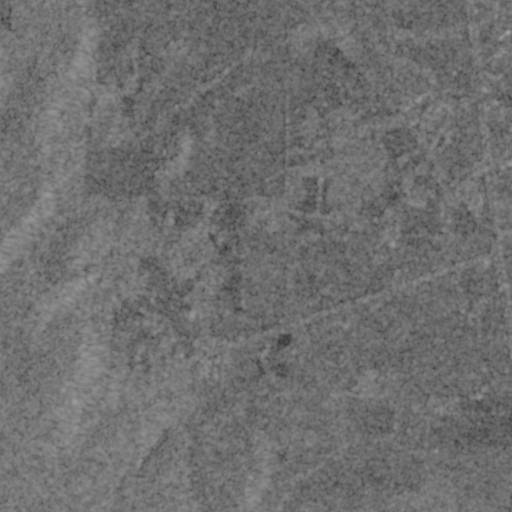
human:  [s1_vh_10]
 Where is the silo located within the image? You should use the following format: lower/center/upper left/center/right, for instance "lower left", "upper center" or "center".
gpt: The silo is located in the lower right of the image.
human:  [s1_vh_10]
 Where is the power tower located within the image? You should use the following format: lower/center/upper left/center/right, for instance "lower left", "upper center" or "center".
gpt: There is no power tower in the image.

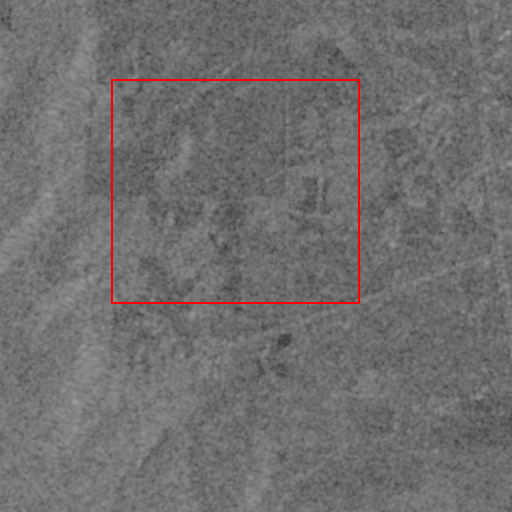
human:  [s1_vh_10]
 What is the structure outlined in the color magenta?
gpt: There is no magenta outline.
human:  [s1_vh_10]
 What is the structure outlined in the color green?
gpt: There is no structure outlined in green.